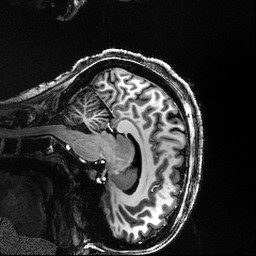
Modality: T1w
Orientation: sagittal
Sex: female
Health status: ill
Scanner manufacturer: siemens
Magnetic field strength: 7 T
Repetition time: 3 s
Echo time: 0.00278 s